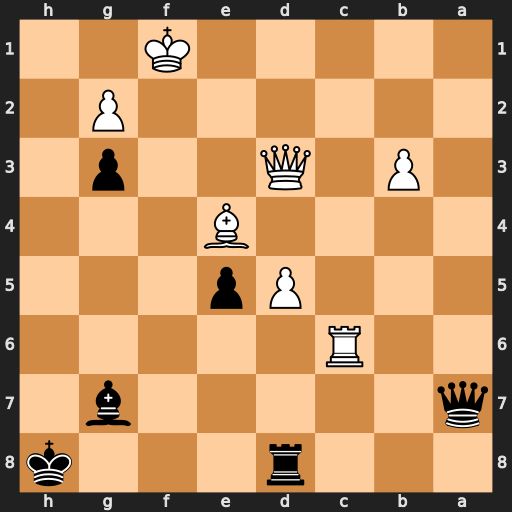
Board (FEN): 3r3k/q5b1/2R5/3Pp3/4B3/1P1Q2p1/6P1/5K2
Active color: b
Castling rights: -
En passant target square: -
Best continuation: Qf2#